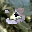
Label: 3